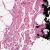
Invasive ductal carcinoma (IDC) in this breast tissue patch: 0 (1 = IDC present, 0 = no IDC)